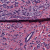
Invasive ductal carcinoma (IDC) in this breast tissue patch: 1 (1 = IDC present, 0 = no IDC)